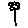
Label: flower